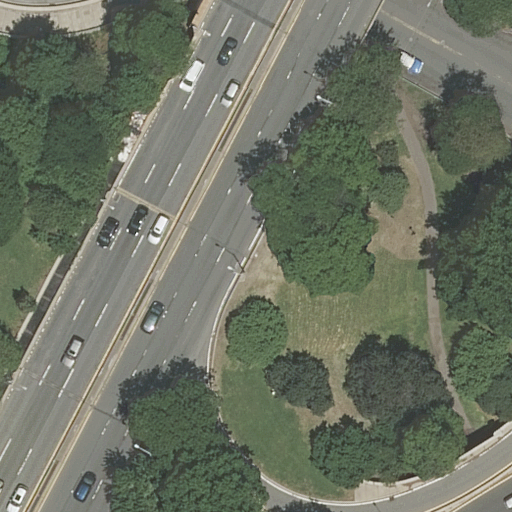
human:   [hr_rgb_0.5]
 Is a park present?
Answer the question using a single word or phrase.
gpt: yes

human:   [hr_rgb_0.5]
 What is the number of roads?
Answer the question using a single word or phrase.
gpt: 14

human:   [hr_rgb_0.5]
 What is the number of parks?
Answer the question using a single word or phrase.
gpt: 1

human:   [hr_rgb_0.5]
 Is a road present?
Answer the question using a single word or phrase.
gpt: yes

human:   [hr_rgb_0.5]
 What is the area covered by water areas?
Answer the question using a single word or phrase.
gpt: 0m2

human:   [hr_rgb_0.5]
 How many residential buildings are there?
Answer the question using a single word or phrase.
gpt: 0

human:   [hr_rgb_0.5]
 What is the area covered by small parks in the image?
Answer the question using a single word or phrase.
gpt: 0m2

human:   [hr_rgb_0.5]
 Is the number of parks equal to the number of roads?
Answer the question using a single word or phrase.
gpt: no

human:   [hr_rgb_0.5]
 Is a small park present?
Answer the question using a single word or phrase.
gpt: no

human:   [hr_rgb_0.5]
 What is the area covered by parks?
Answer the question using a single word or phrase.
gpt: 434m2

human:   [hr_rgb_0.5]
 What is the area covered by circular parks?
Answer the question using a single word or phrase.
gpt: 0m2

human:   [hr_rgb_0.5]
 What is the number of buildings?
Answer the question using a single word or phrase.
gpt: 0

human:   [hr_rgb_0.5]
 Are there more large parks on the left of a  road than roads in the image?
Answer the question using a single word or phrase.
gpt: no

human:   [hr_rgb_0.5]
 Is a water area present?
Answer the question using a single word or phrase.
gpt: no

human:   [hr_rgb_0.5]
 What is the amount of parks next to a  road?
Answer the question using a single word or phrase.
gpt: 1

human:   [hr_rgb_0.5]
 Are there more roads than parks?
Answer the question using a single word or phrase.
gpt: yes

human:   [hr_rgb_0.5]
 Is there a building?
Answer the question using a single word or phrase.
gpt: no

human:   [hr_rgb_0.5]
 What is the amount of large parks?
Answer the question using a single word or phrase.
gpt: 0

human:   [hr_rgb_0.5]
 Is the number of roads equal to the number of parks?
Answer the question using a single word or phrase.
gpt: no

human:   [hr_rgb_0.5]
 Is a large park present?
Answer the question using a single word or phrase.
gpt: no

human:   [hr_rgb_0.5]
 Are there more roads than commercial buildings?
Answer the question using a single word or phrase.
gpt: yes

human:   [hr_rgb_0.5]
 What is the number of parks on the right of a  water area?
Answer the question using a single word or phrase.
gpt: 0

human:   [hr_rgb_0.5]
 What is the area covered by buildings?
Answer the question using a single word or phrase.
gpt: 0m2

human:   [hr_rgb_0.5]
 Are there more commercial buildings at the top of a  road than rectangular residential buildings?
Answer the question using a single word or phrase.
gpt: no

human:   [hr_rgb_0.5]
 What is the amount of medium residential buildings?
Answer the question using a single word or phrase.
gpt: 0

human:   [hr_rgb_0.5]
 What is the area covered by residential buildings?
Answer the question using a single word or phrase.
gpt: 0m2

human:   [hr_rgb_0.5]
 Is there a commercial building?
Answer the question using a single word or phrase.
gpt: no

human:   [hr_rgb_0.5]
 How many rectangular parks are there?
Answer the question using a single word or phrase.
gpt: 1

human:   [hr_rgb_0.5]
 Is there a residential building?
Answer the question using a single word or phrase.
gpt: no

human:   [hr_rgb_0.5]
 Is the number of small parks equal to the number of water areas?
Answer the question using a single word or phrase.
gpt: yes

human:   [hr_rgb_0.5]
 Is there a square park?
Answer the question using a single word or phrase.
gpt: no

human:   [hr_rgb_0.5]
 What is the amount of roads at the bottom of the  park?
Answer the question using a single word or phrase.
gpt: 14

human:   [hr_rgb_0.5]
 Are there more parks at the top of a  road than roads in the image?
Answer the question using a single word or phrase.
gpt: no

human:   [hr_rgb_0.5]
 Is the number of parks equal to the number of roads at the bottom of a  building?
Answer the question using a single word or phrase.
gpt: no

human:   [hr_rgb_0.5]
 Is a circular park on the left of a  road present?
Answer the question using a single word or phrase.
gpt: no

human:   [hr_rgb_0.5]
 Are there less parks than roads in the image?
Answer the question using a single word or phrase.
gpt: yes

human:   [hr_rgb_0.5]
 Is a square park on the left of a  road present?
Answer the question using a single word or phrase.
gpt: no

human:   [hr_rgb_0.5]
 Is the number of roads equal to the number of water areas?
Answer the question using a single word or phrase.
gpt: no

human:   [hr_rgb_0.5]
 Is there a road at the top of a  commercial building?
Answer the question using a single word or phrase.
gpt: no

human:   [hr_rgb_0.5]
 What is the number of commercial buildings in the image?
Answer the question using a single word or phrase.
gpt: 0

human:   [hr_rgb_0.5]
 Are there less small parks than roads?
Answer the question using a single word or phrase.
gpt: yes

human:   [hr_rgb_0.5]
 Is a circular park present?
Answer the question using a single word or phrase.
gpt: no

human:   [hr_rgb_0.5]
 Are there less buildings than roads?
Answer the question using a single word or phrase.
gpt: yes

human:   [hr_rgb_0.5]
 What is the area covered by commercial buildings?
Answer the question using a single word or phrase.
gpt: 0m2

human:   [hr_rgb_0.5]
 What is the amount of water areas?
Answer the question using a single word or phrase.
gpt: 0

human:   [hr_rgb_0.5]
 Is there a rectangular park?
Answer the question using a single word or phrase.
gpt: yes

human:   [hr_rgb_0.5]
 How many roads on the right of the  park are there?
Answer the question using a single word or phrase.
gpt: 0

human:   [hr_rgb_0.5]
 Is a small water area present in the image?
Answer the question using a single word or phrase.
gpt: no

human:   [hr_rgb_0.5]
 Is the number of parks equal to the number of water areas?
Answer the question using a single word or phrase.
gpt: no

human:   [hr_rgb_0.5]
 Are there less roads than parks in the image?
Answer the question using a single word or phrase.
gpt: no

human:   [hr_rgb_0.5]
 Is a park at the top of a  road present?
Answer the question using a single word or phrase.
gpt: yes

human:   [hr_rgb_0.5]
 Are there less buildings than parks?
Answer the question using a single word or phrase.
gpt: yes

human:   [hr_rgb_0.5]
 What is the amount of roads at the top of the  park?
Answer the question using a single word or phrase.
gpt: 0

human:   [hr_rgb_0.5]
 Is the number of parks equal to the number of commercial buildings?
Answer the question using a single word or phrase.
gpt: no

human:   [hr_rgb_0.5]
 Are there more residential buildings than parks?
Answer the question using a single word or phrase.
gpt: no

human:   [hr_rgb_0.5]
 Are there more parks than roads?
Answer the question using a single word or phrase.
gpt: no

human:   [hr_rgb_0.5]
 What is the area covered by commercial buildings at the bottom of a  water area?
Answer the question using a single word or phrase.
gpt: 0m2

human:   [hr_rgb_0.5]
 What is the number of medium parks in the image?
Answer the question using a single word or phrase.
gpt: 1

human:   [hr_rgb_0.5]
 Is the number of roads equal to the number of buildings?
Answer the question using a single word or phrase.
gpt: no

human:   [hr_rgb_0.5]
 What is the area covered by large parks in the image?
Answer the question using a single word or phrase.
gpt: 0m2

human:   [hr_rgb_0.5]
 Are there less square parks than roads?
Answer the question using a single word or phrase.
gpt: yes

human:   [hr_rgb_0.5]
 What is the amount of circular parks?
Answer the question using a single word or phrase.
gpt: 0

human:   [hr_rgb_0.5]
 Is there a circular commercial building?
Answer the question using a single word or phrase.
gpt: no

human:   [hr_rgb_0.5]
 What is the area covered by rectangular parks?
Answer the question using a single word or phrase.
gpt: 434m2